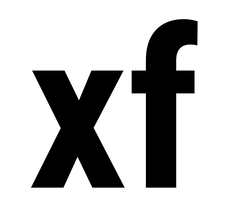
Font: Roboto_Condensed_Bold